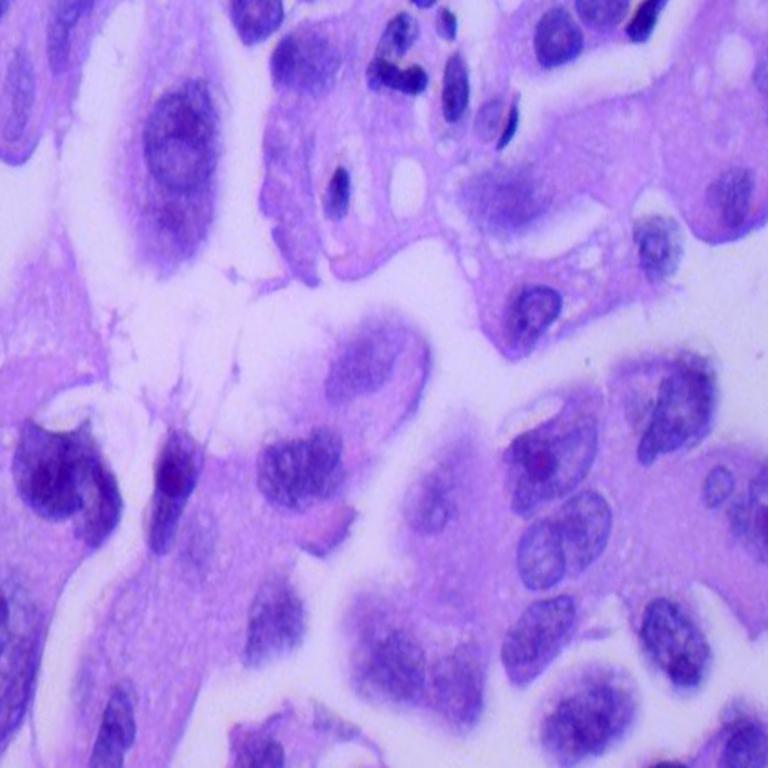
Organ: lung
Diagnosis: adenocarcinomas